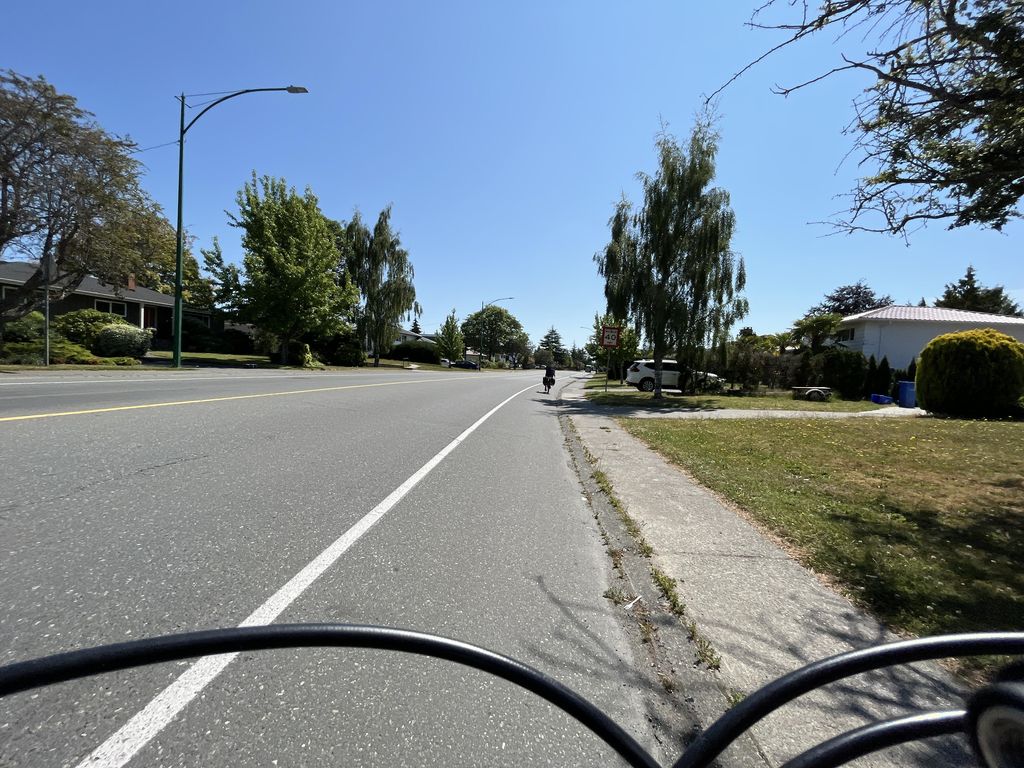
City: victoria